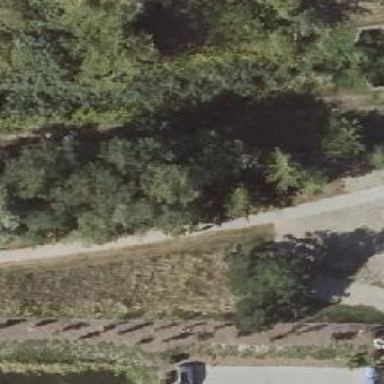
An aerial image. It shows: Footway along the road.